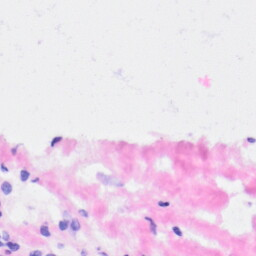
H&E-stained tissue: Kidney